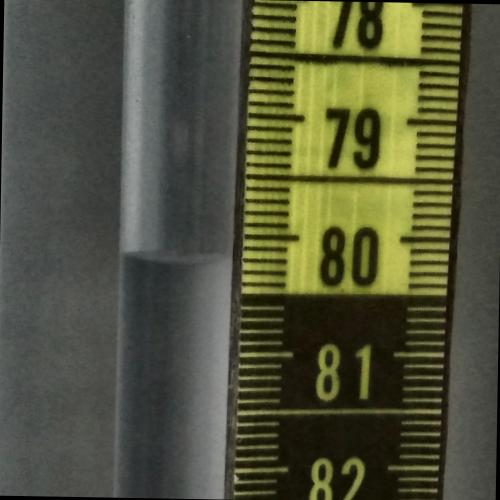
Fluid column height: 80.2 cm